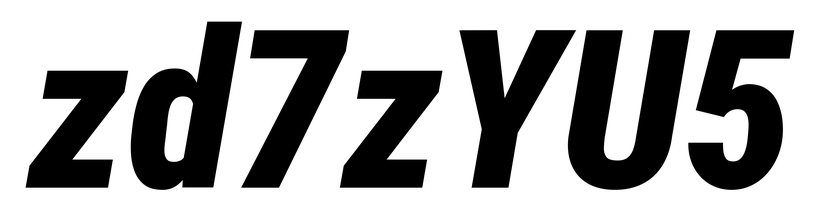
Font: Roboto-Italic_Condensed_Black_Italic